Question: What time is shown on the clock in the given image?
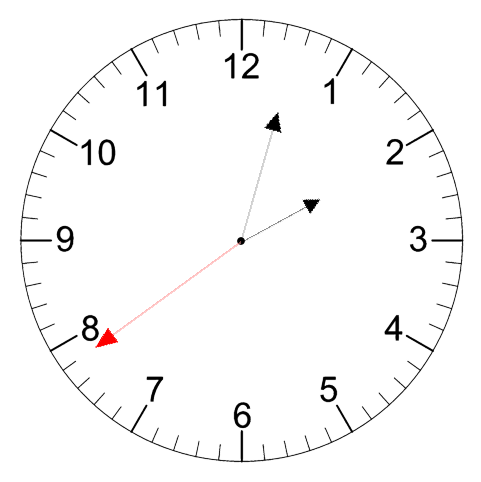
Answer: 02:02:39